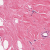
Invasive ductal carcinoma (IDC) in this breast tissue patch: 0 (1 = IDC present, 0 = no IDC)